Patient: sex F, age 55
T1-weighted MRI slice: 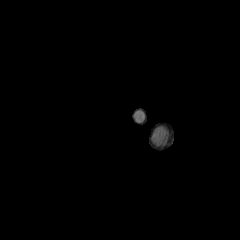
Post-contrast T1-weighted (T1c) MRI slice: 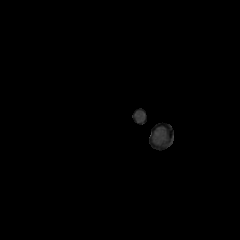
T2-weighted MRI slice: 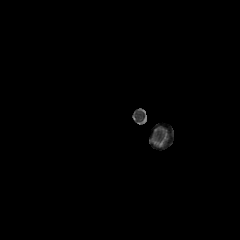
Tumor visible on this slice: no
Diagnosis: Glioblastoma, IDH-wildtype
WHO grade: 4